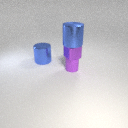
small purple rubber cylinder to the right of large blue metal cylinder